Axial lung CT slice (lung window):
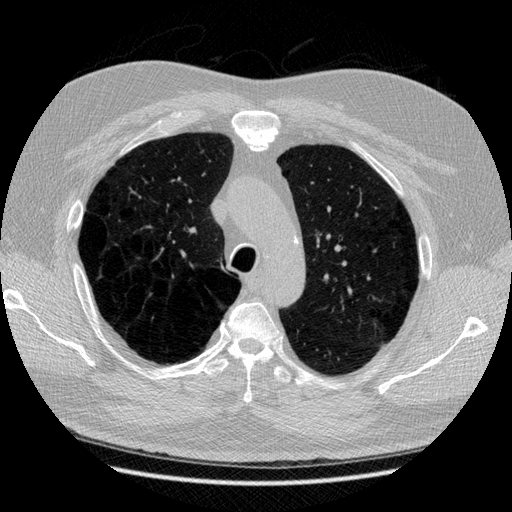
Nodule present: no